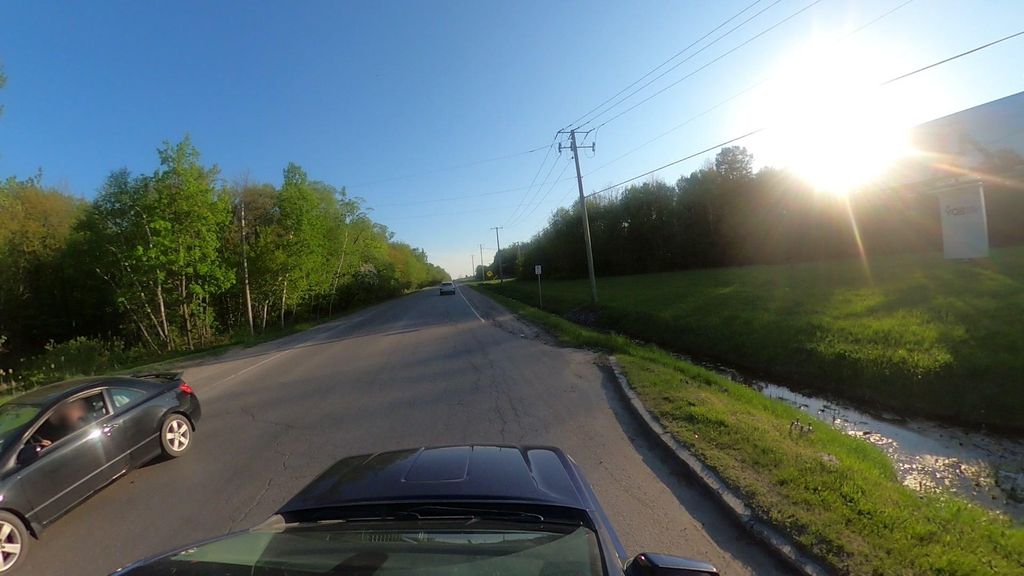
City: quebec_city